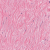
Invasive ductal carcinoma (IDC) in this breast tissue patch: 0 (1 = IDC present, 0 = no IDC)